Field crop: tomato
Growth stage: 1
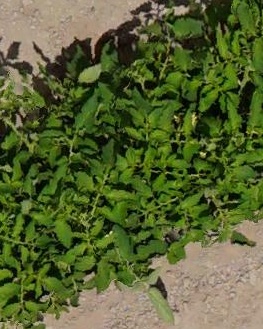
Species: tomato